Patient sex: F
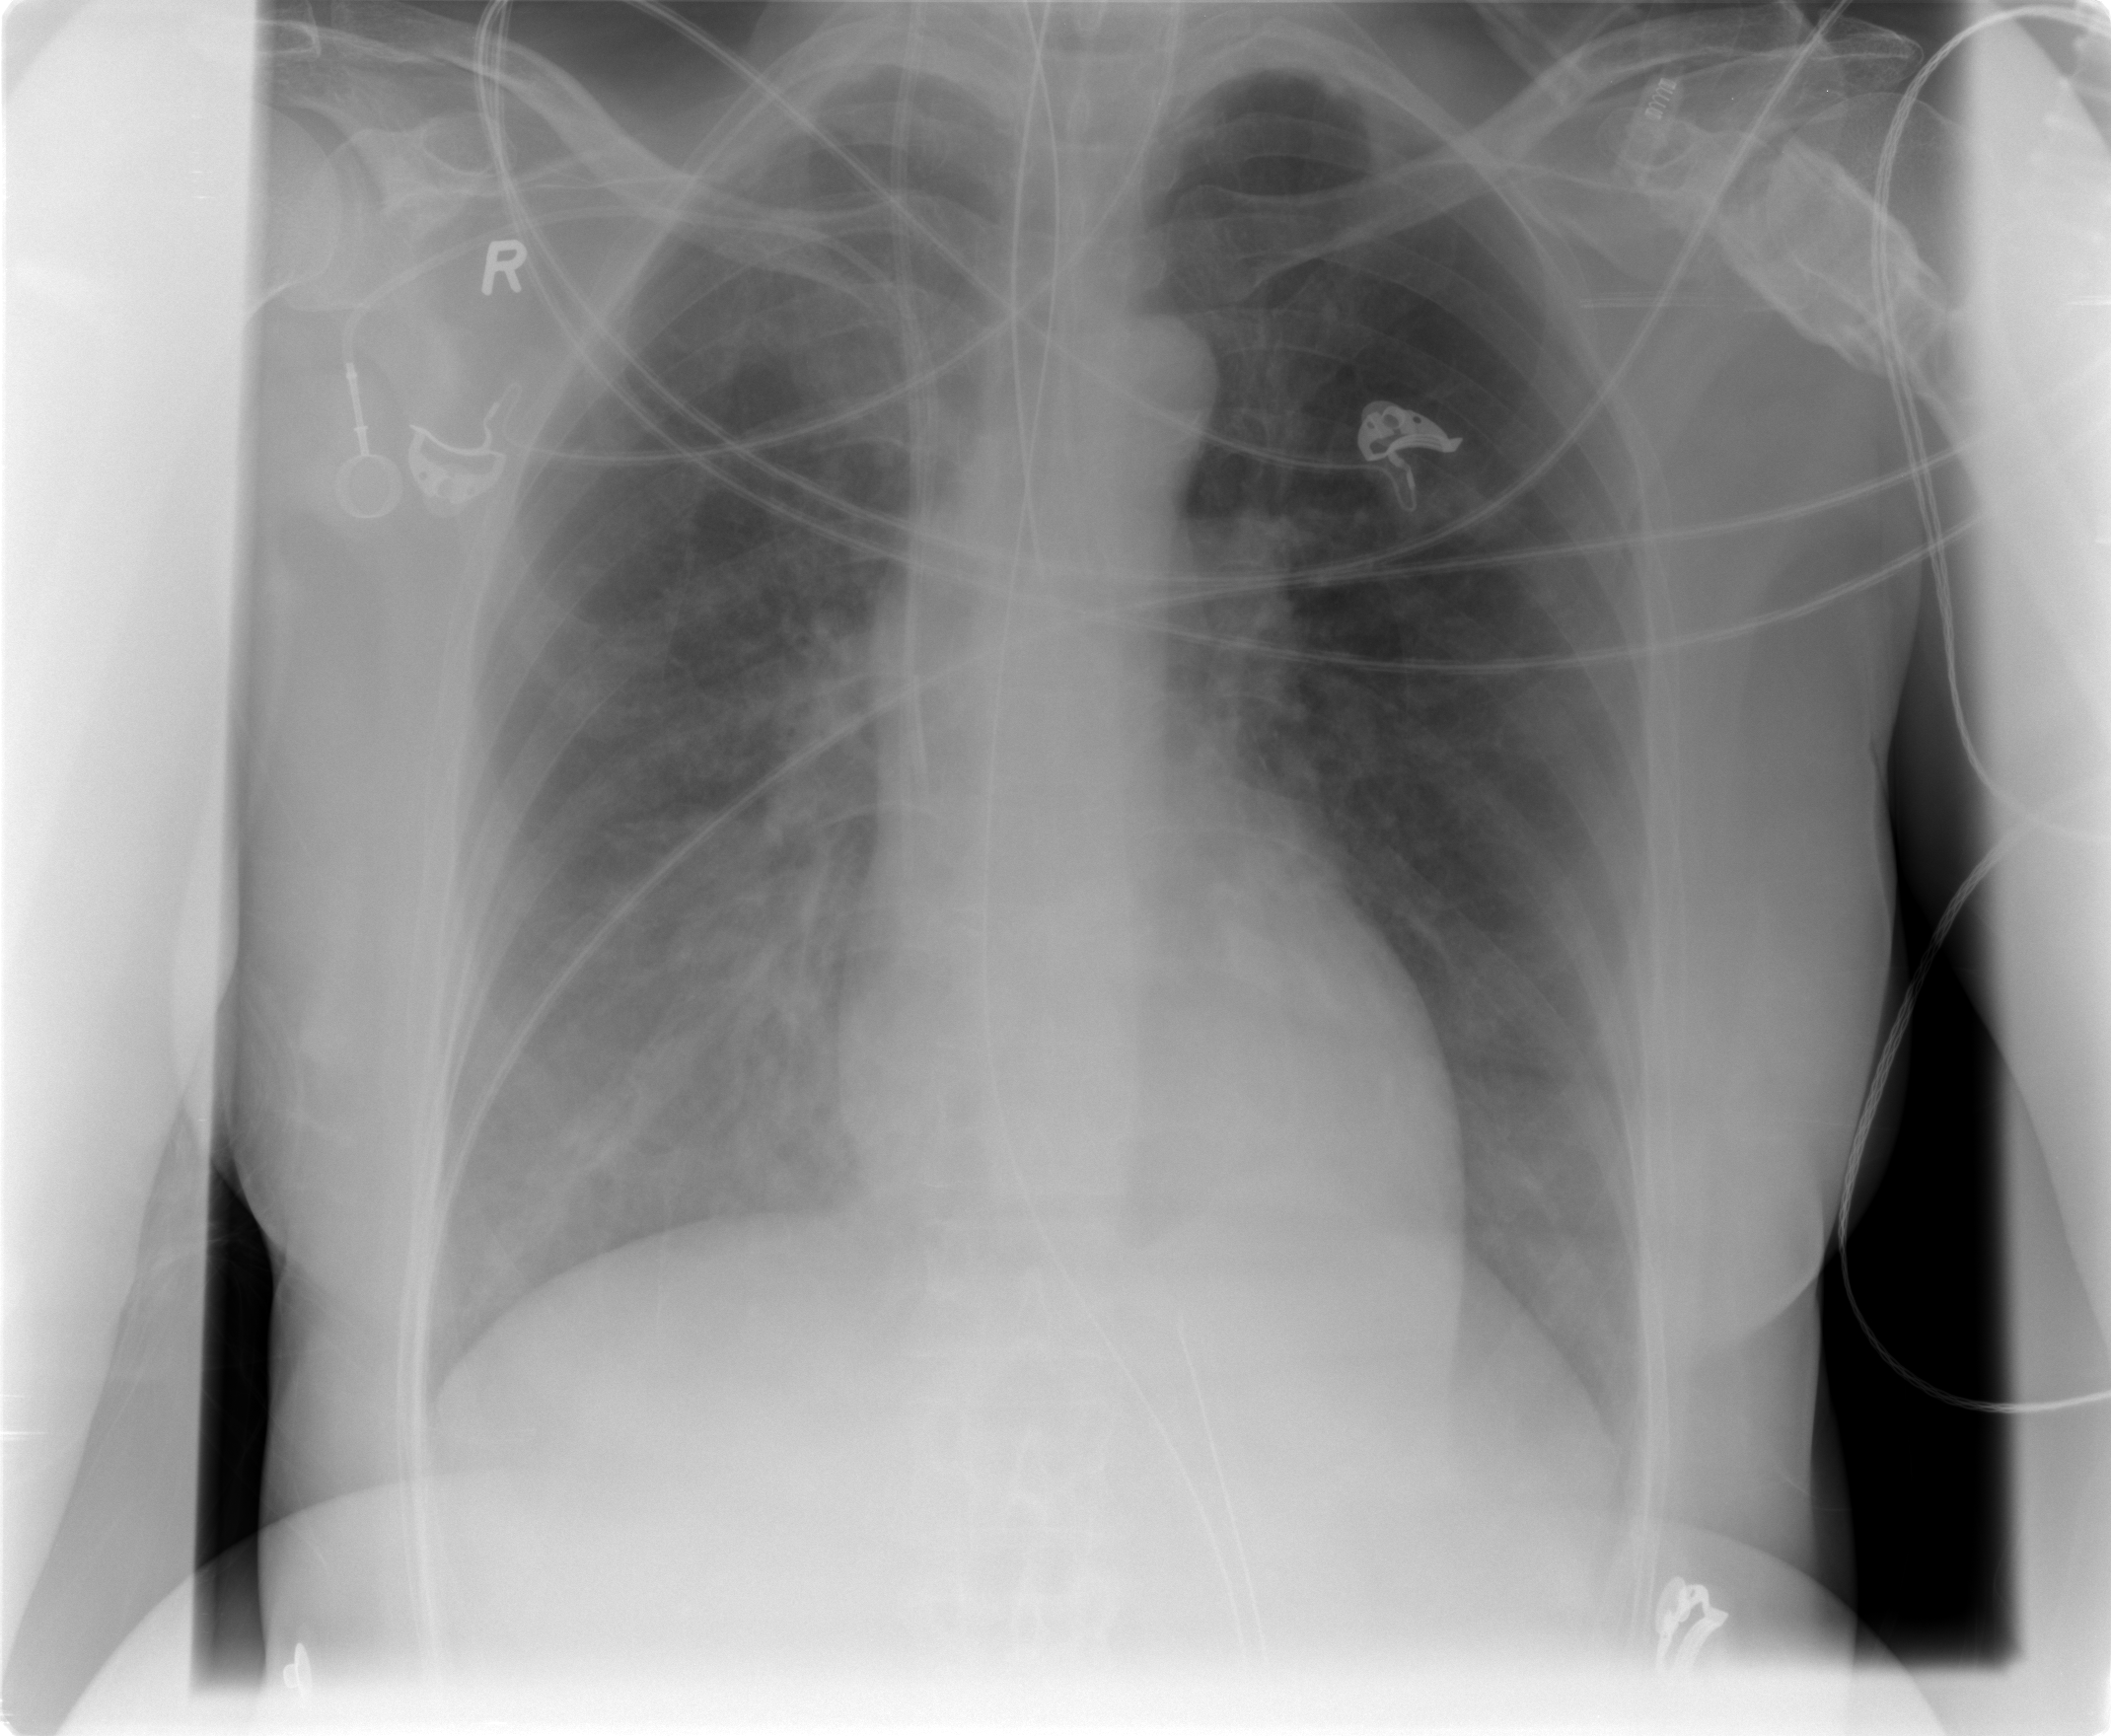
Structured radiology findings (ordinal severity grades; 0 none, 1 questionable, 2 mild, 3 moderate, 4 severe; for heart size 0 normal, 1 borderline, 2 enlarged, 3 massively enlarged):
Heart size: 0
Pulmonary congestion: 1
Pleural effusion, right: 0
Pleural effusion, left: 0
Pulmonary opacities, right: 0
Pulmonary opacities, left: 0
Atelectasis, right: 3
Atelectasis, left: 0